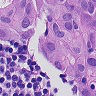
Metastatic tissue present: yes